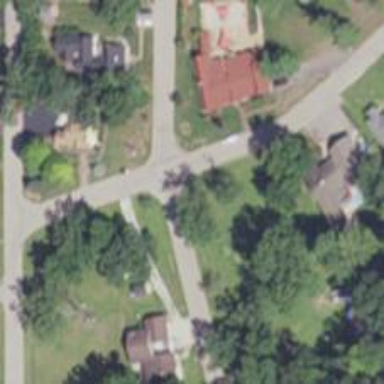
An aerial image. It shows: Residential road.